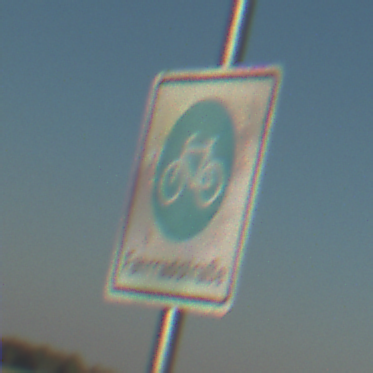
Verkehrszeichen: BeginnFahrradstrasse
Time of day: SunriseSunset
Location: Outdoor (Nature)
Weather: Clear
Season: NotSpecified
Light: Natural